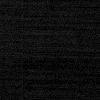
Atmospheric dust classification: dusty